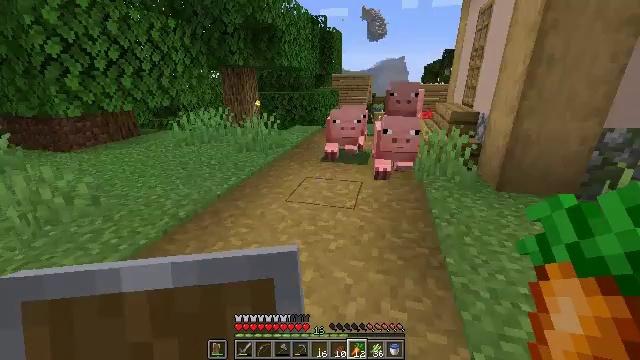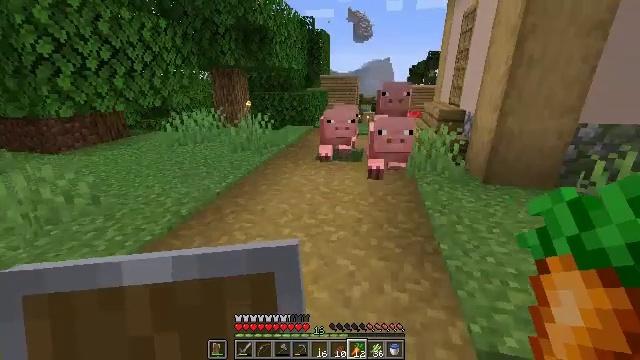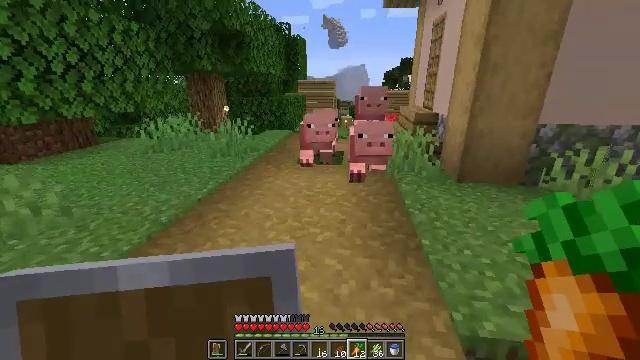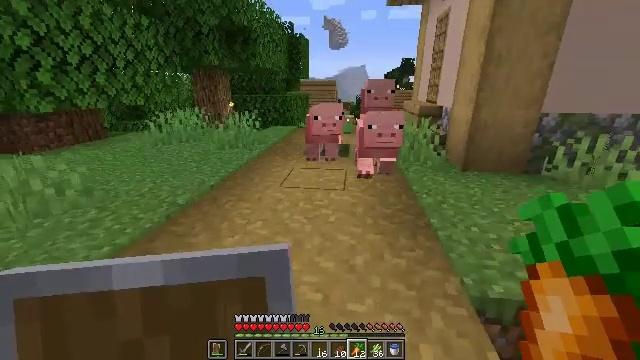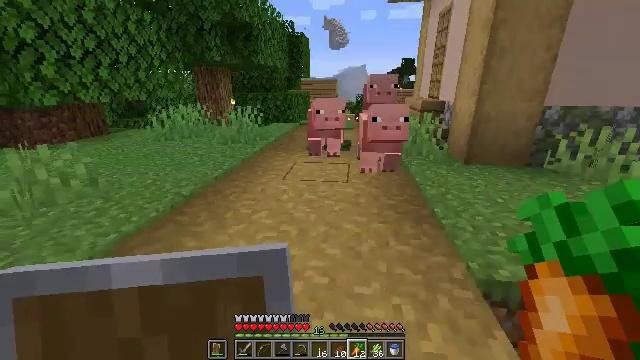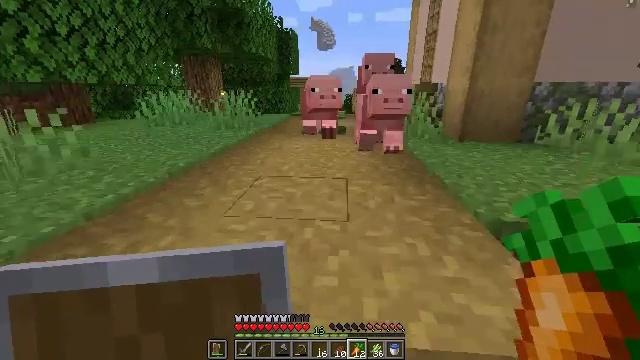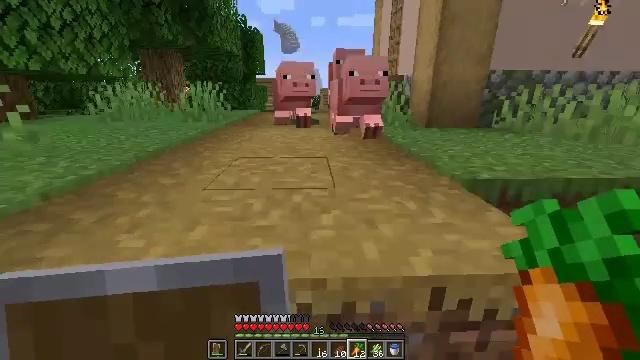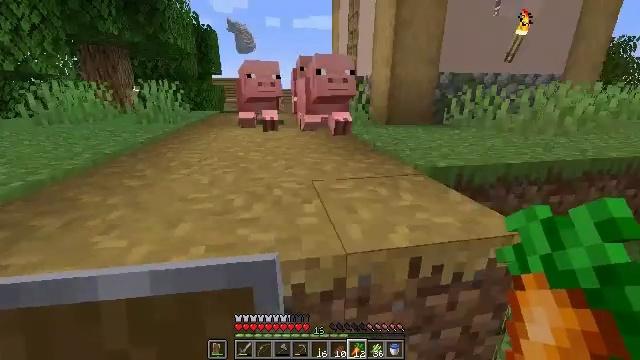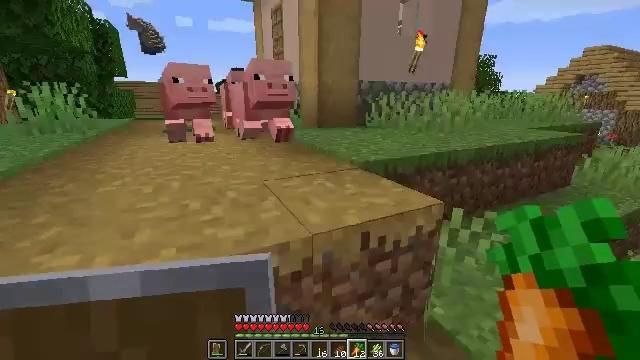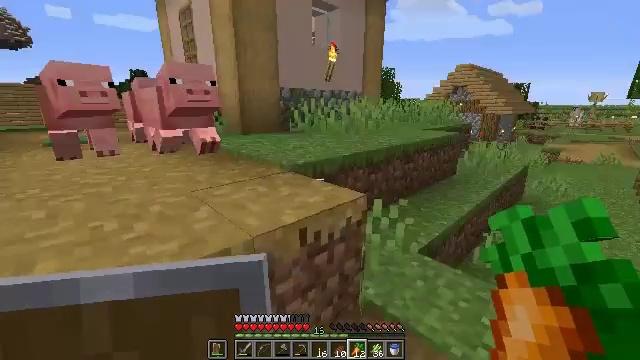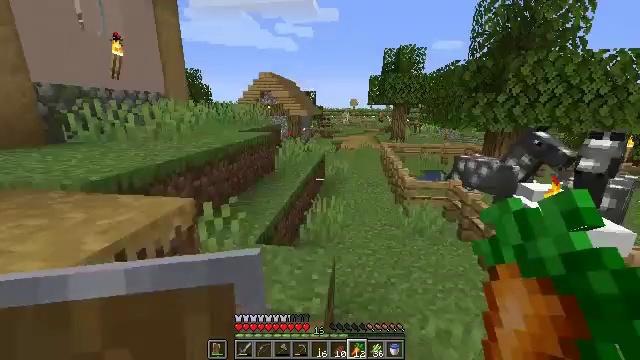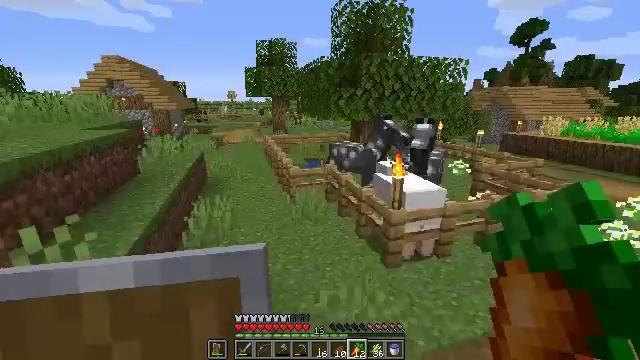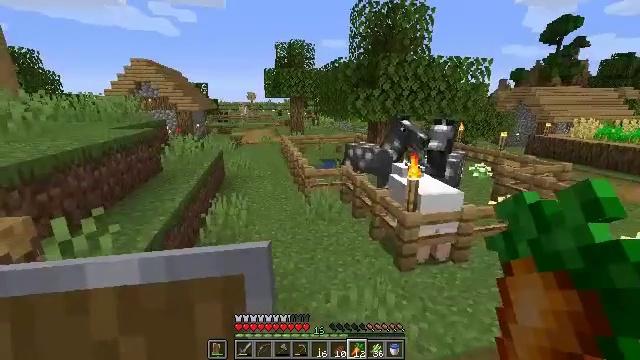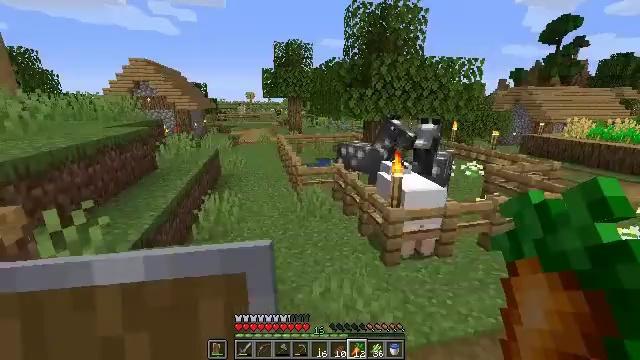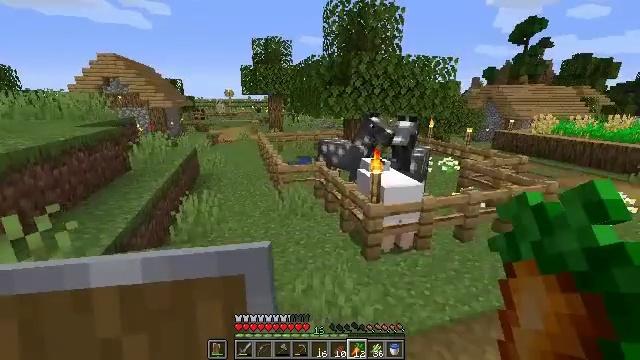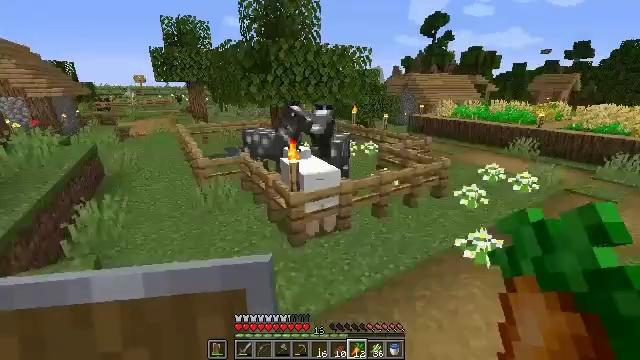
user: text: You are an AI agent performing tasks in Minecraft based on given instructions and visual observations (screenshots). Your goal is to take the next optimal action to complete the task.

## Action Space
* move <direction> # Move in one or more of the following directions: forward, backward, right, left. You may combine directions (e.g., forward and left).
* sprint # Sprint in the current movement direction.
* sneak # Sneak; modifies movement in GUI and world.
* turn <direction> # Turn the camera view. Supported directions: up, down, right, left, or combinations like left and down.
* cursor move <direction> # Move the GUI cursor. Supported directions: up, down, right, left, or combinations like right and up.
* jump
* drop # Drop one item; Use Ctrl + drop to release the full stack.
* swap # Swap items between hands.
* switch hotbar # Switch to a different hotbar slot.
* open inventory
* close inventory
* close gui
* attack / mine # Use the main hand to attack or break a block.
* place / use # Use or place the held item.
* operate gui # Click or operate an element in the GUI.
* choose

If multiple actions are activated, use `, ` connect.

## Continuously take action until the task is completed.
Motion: motion action
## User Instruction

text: Mine the fully grown carrots.
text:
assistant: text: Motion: move back and move left, turn right
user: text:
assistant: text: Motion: move back and move left, turn right and up
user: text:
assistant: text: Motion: move left
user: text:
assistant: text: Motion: move left
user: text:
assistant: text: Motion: move left, turn right
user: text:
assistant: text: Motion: move left, turn right
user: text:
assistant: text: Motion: move back and move left, turn right
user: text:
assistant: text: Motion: move back and move left, turn right and up
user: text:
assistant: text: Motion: move back and move left, turn right and up
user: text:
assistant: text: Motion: move back, turn right
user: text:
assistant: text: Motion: move back and move right, turn right and down
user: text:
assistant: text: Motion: move back and move right, turn left
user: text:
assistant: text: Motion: move back and move right
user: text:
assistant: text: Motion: move right, turn right
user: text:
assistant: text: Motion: move right, turn right and down
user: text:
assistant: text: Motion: move right, turn right and down
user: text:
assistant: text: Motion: move right, turn right
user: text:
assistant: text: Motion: move forward and move right, turn right
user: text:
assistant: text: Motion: move forward and move right
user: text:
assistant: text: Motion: move forward and move right, turn right
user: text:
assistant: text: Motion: move forward and move right
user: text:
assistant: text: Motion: move forward and move right
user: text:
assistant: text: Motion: move forward and move right
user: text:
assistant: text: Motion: move forward and move right, turn left and up
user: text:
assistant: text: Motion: move forward and move right, turn left and up
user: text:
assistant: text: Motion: move forward and move right, turn left
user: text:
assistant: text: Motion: move forward and move right, turn left
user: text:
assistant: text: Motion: move forward and move right, turn left
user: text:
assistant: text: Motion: move forward and move right, turn left
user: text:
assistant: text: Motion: move forward and move right, turn left